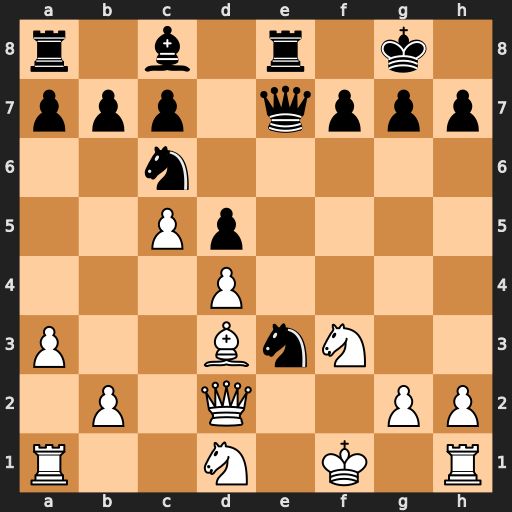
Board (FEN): r1b1r1k1/ppp1qppp/2n5/2Pp4/3P4/P2BnN2/1P1Q2PP/R2N1K1R
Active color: w
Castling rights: -
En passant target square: -
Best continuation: Nxe3 Qxe3 Re1 Qxe1+ Nxe1